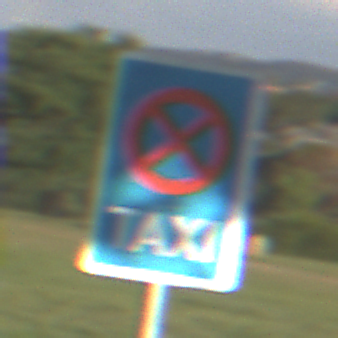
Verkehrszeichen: Taxenstand
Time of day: MorningAfternoon
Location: Outdoor (Nature)
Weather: PartlyCloudy
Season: NotSpecified
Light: Natural